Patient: sex M, age 60
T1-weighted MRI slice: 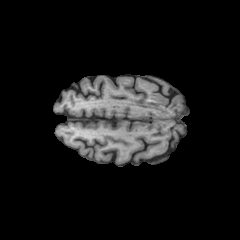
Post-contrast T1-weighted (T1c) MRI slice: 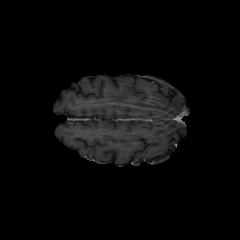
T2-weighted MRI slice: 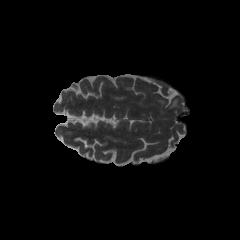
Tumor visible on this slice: yes
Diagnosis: Glioblastoma, IDH-wildtype
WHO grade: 4